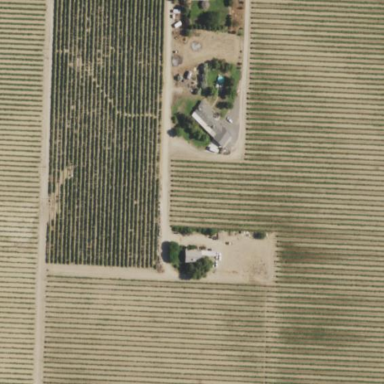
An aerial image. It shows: Beautiful vineyard in the countryside.